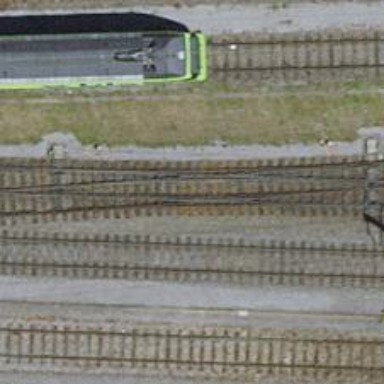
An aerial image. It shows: Single-track railway with electrified contact lines.